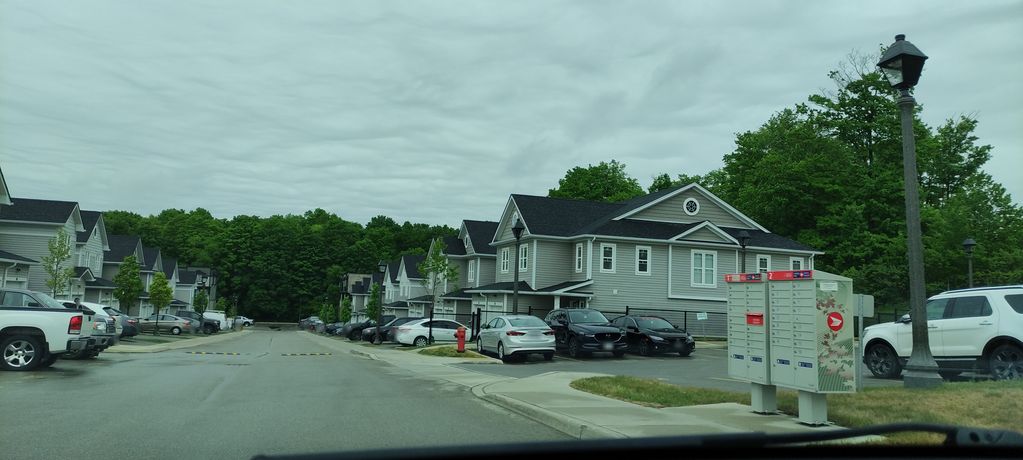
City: kitchener-waterloo